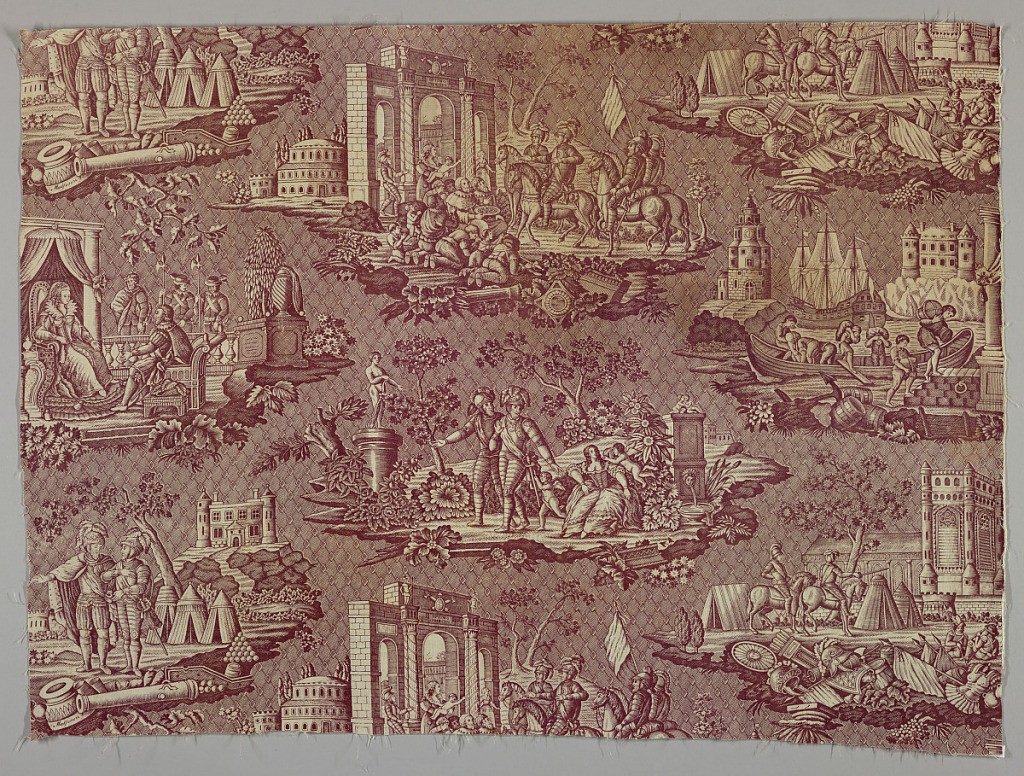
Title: Textile
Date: ca. 1825
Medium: cotton Technique: printed by engraved roller on plain weave
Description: Four scenes that might illustrate events in the life of Henri IV.  Two of the scenes would complete themselves if lengths were sewn together as a straight repeat. In purple on white.